Question:
I would know how implement an animation like this in the following photo that is implemented in News Republic Application. Where can I start from?
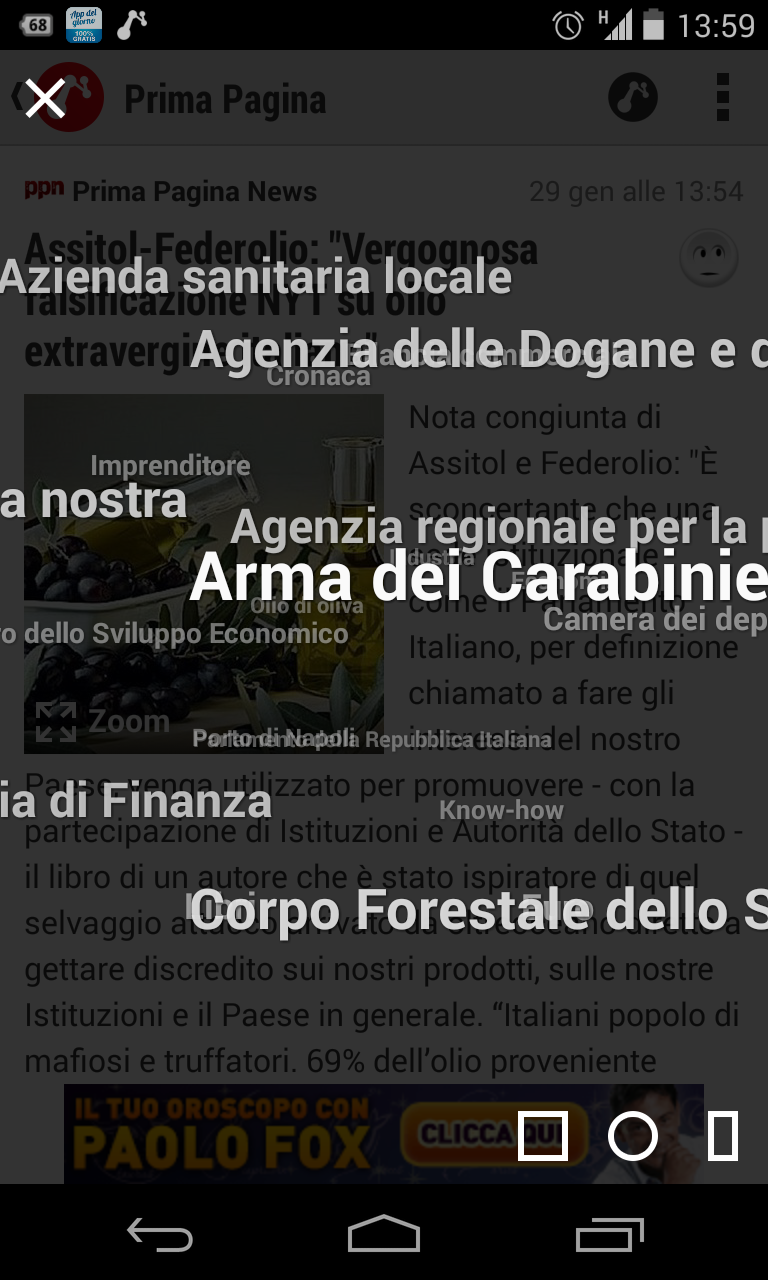
Answer: You mean a message cloude like <URL> ?

There is a tutorial available <URL>